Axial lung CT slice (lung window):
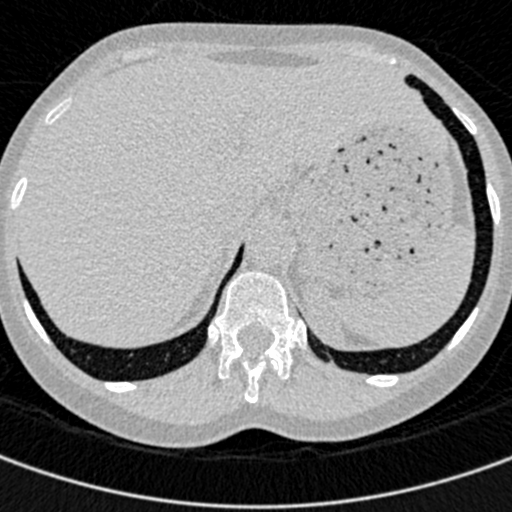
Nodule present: no